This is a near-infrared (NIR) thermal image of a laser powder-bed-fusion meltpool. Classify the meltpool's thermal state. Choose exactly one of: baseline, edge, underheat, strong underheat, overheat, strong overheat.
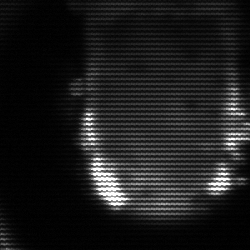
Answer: baseline